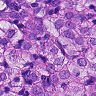
Metastatic tissue present: yes